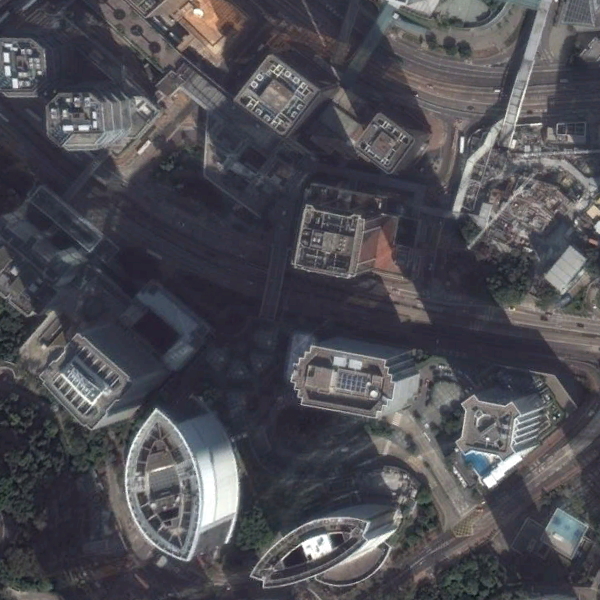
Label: Commercial